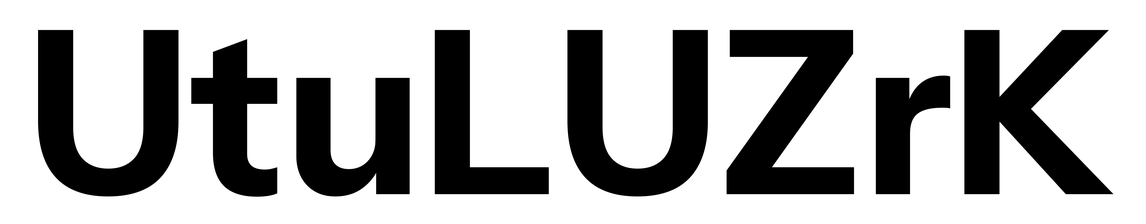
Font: InstrumentSans_Bold